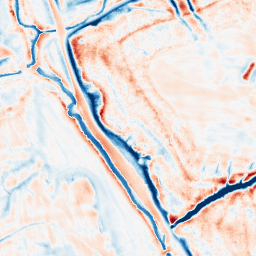
Category: edge_preserving
Decomposition family: bilateral
Decomposition parameters: d: 21
sigma_color: 100
sigma_space: 50
Upsampling method: lanczos
Upsampling parameters: scale: 4
Upsampling scale: 4